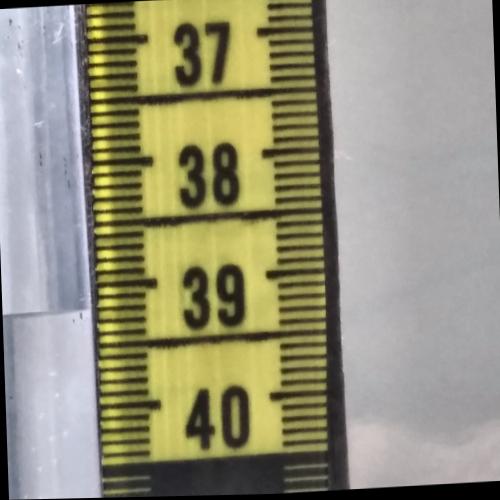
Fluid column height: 39.2 cm